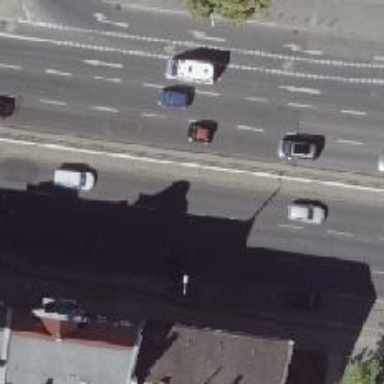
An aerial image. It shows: Primary highway with asphalt surface. There is cycle track on the right.